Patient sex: M
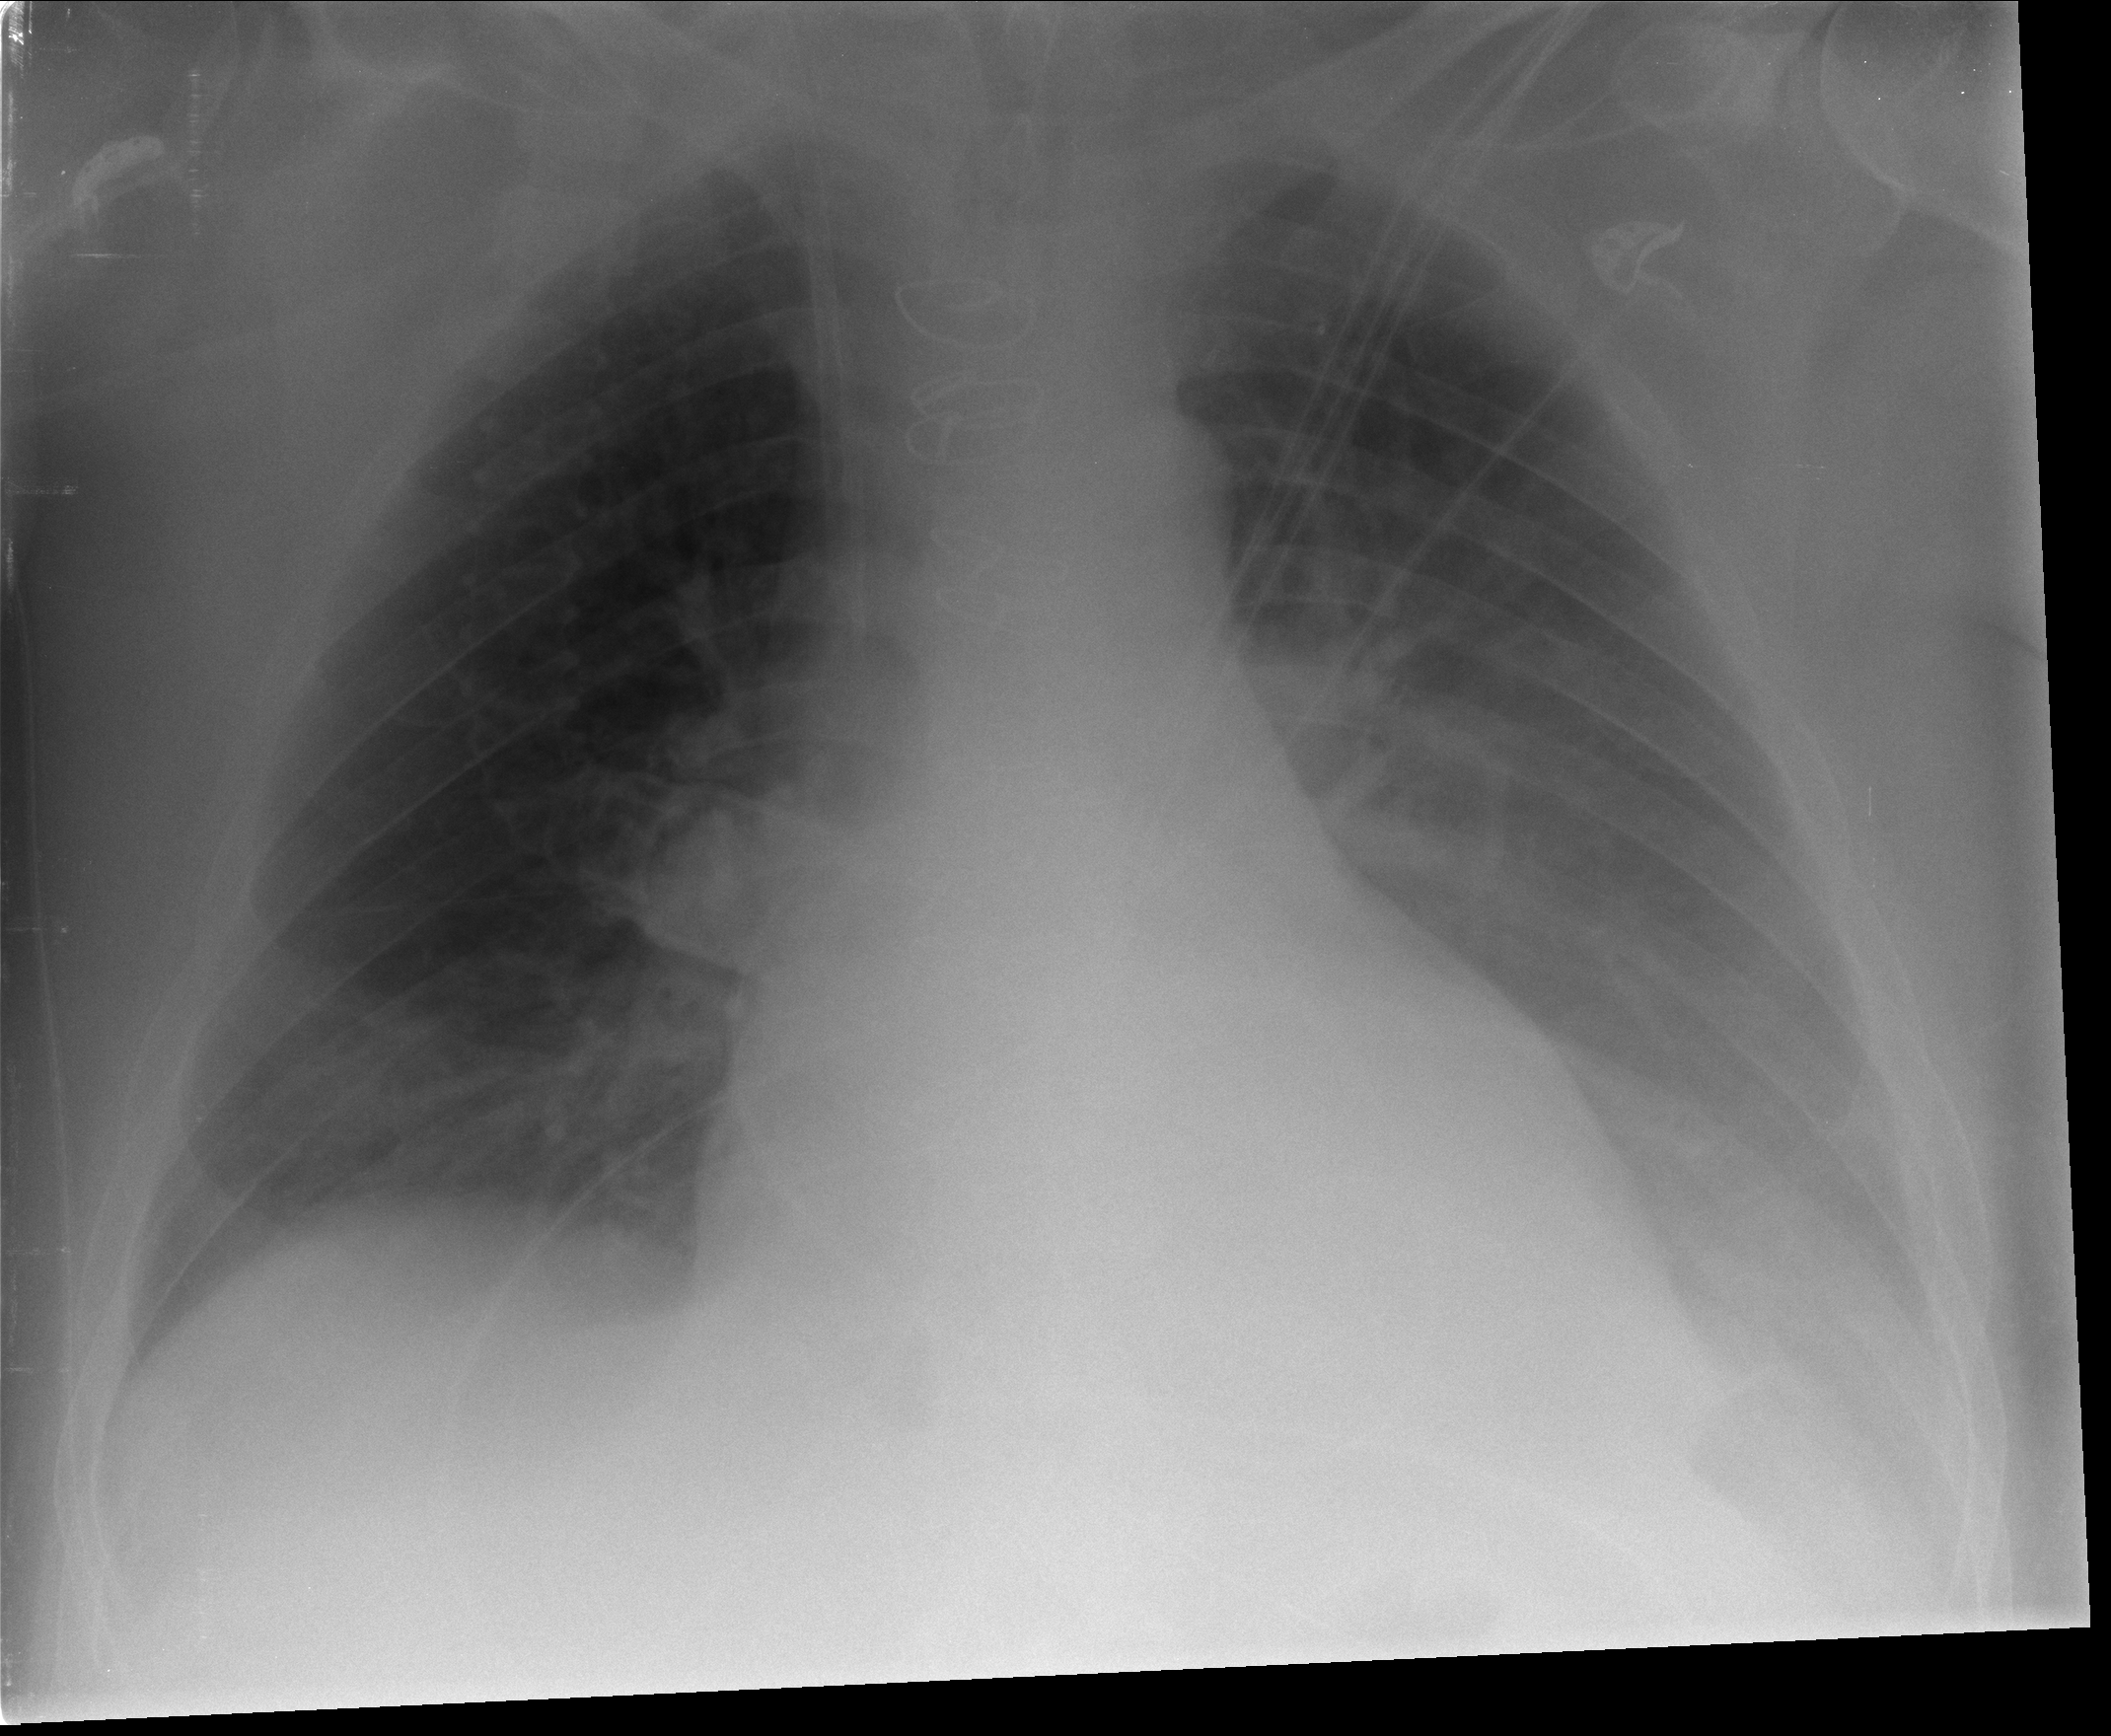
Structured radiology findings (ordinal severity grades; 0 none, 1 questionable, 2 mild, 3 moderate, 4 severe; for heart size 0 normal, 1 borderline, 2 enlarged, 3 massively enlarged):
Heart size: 0
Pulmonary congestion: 0
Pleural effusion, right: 1
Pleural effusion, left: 2
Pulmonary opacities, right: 0
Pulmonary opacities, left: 1
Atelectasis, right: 2
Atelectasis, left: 2